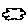
Label: cloud